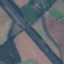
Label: Highway